Question: What the instance init in browser console mean ?

If anyone has any idea on how to deal with this problem, I would really appreciate it.
Here is an attachment of the code that I have while I was doing a console.log
I am trying to access the first iteration [0] of an object which saves some data but I am not able to do so.
You can see on the screen capture which I created that there is an init instance at the beginning and then you have the first iteration starting at [0]. I want to be able to take that part and print it so I can be able to access the rest of the data separately.
Thanks
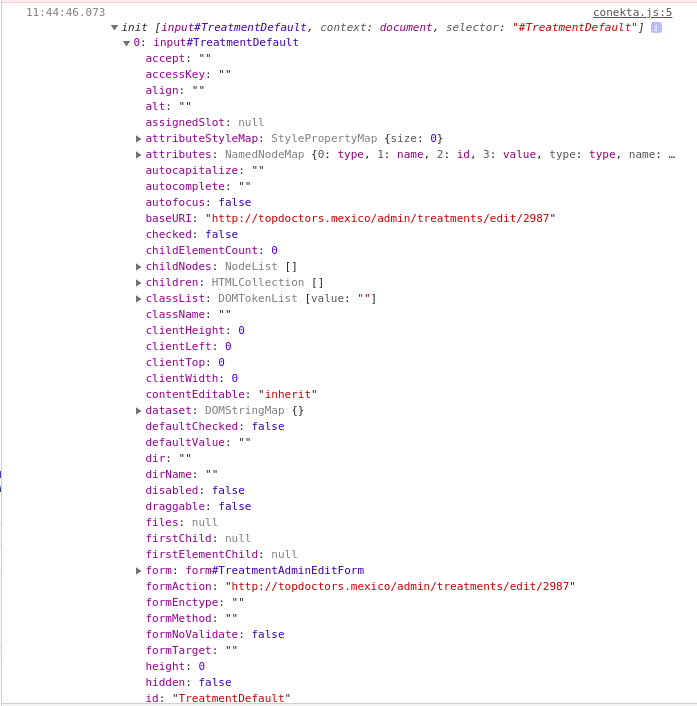
Answer: Most likely the page you're applying the '$()' function to includes jQuery, so you're actually calling the jQuery's function, not the Chrome's built-in one.
See <URL> in a relevant thread:
> However, these values are only the default values in the console. If
the page overwrites the variable by including something like jQuery,
the console will use the value from the page itself, and something
like $('p') will return a jQuery object rather than just the first p
element.